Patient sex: M
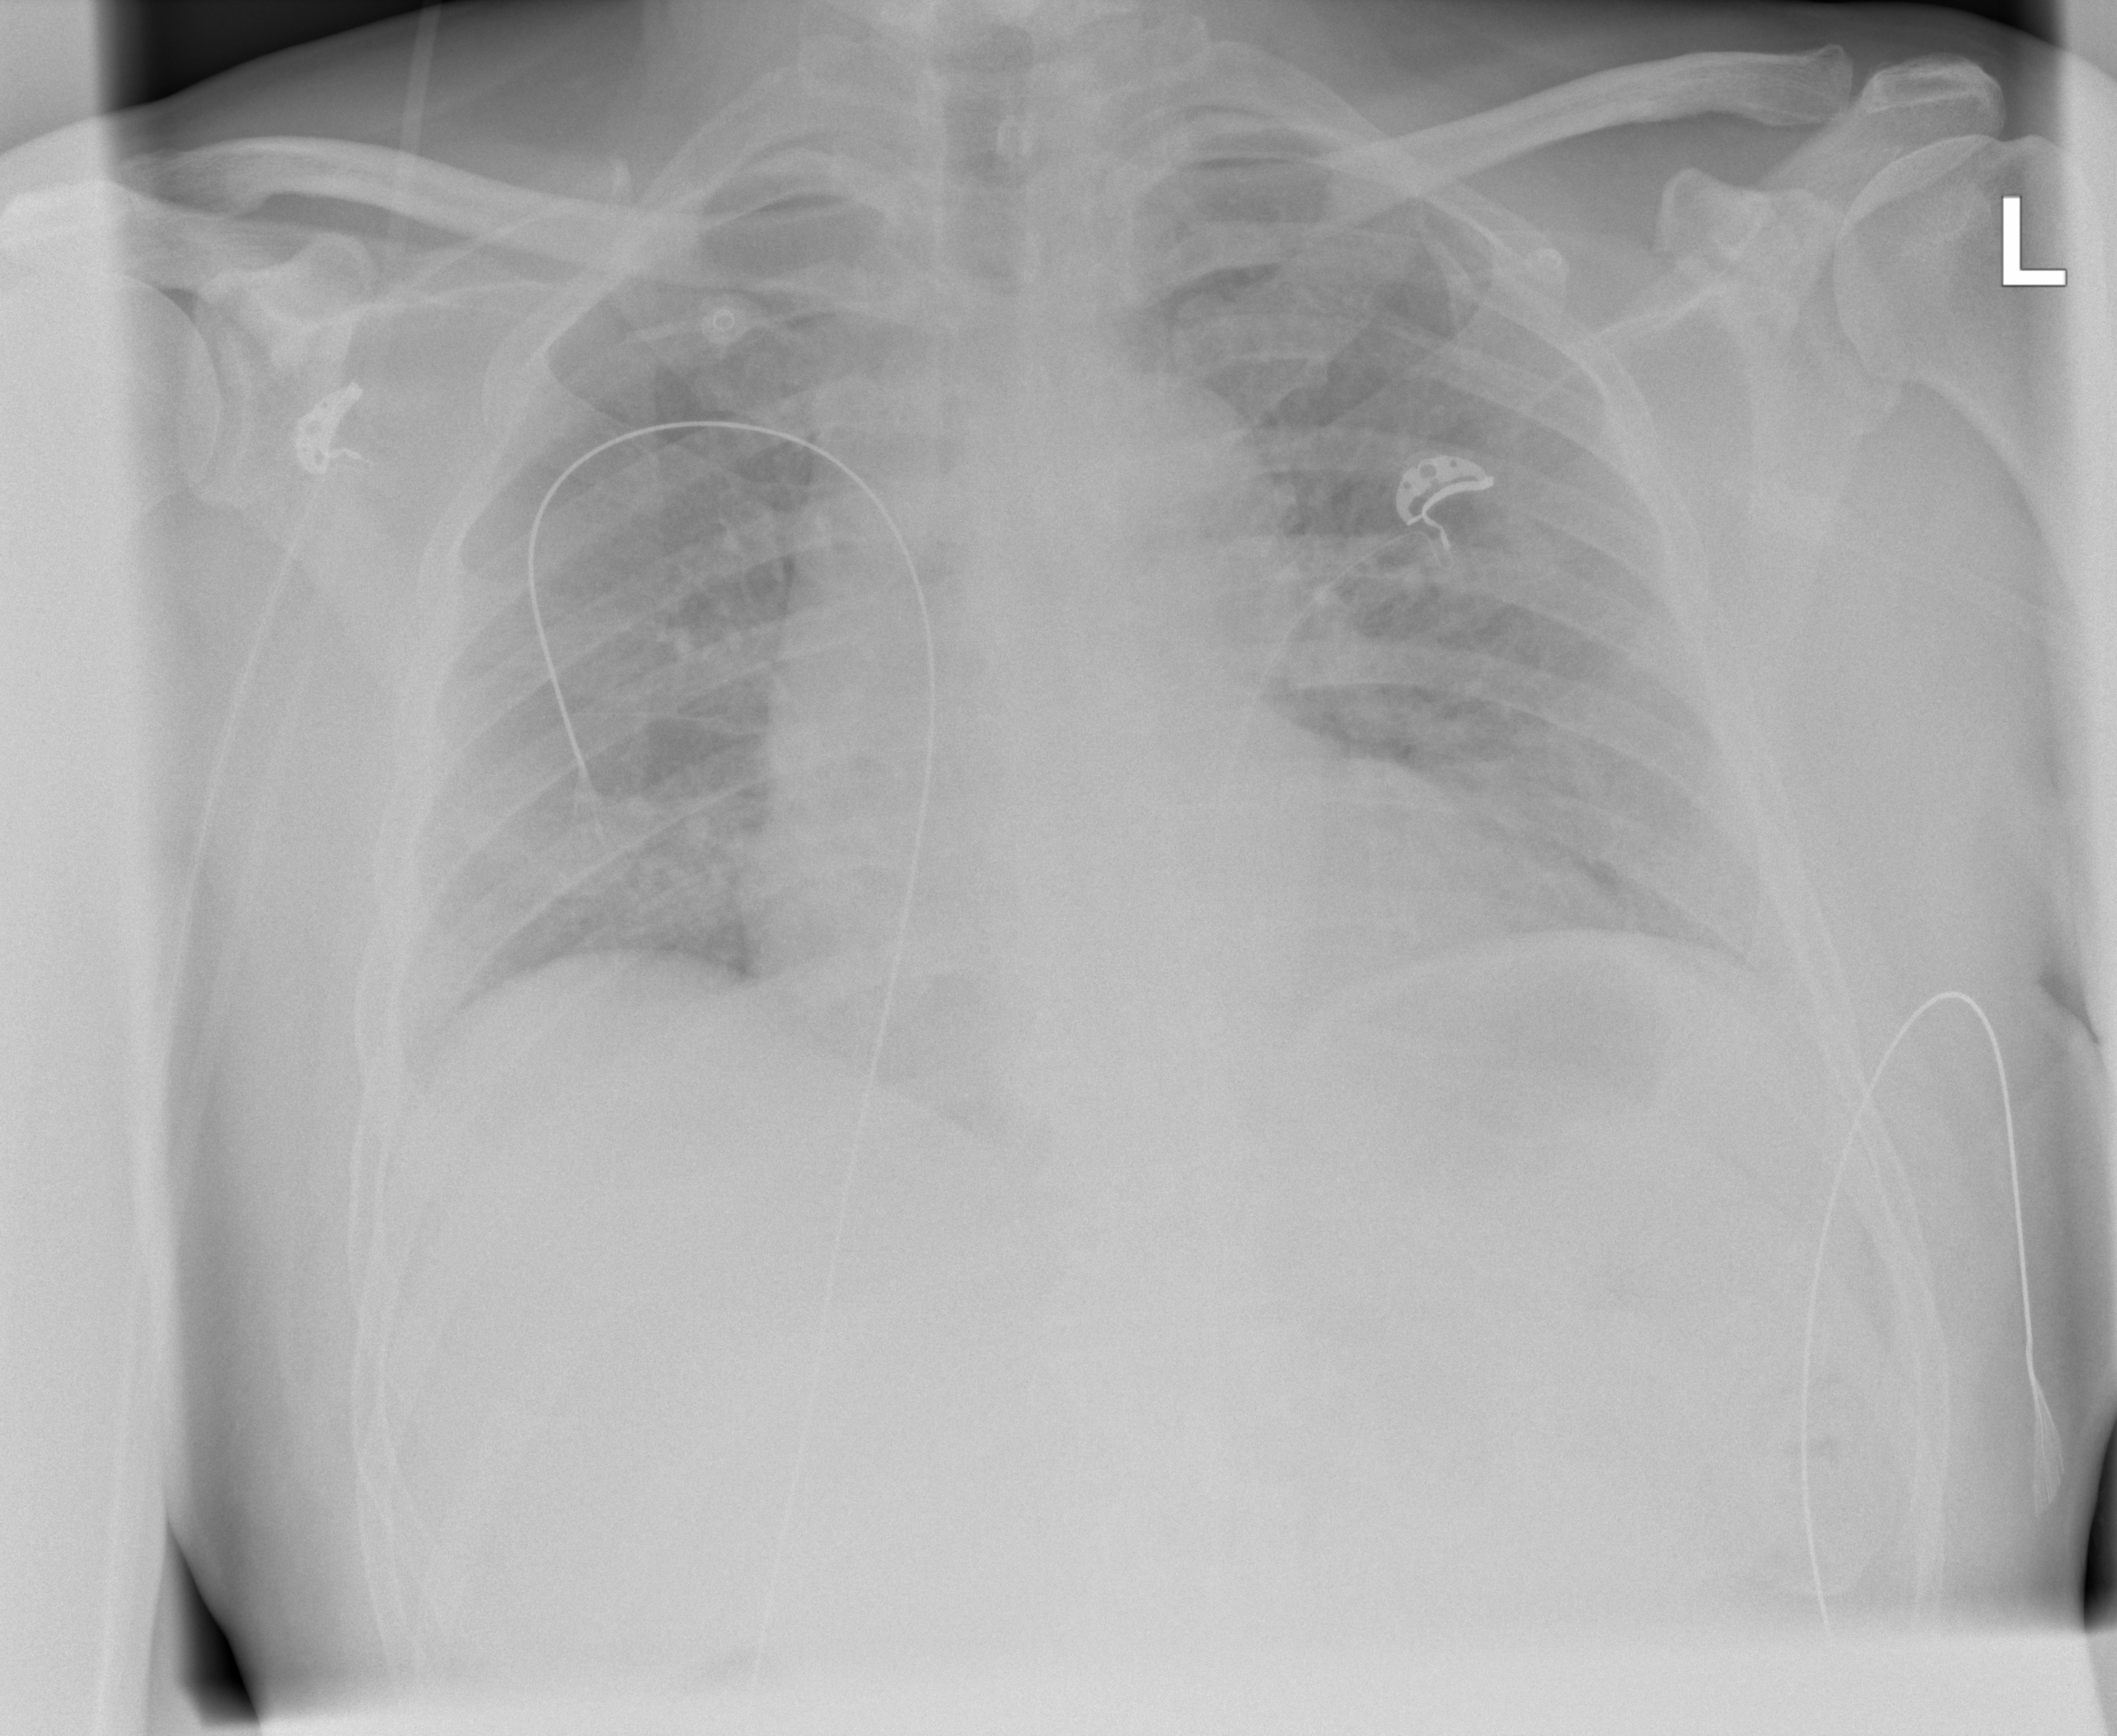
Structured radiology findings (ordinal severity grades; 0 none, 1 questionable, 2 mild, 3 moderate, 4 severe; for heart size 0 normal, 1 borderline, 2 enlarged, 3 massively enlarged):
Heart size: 2
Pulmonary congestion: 2
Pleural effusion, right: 0
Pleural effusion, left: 0
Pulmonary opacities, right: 0
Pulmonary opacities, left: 0
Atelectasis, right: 0
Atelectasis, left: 0